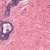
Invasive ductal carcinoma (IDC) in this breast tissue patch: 0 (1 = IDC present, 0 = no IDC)